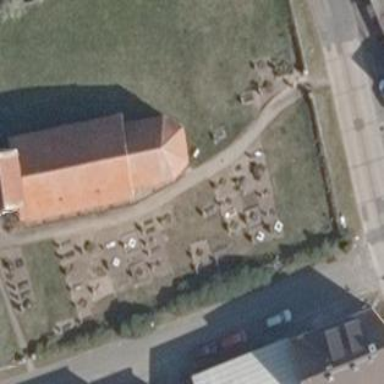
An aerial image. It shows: Church which is place of worship.